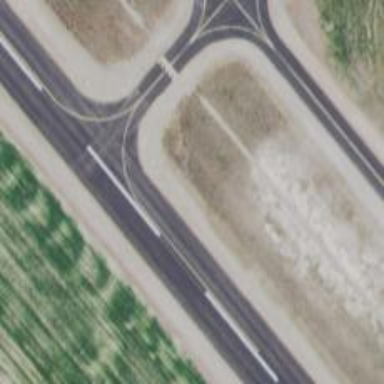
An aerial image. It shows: Asphalt runway at the airport.